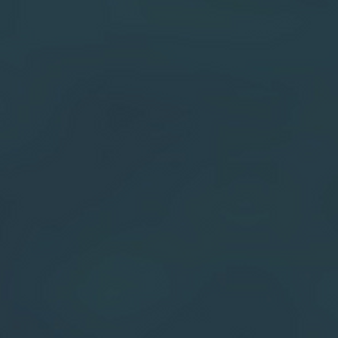
Label: other